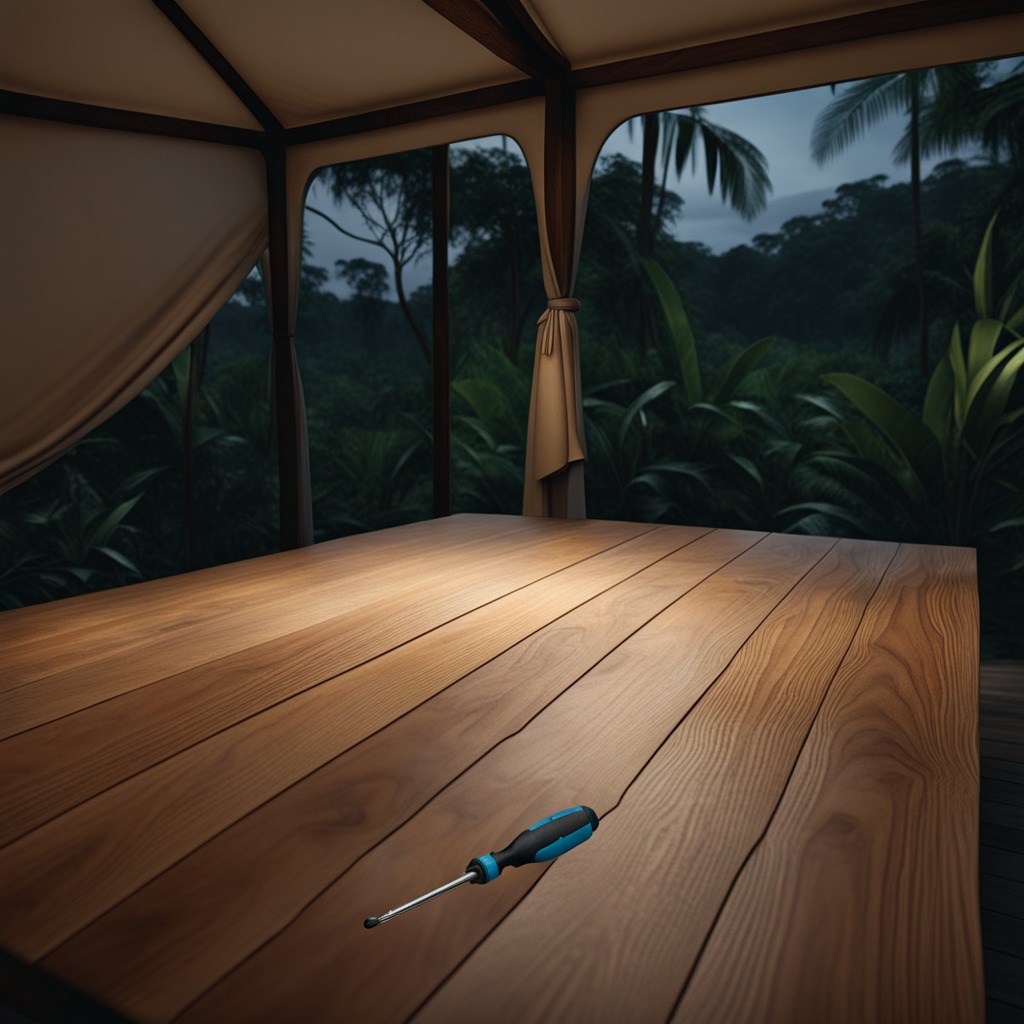
A screwdriver is lying on a wooden table inside a jungle field workshop tent at night dim ambient light soft shadows worn but